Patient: sex F, age 43
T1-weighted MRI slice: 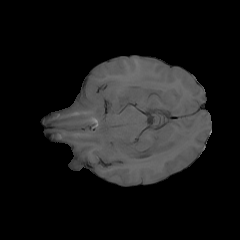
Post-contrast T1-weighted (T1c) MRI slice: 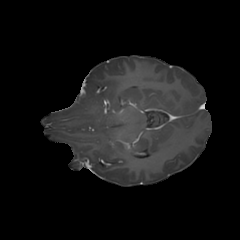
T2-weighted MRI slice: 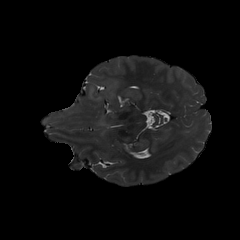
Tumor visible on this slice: yes
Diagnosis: Astrocytoma, IDH-mutant
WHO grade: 3